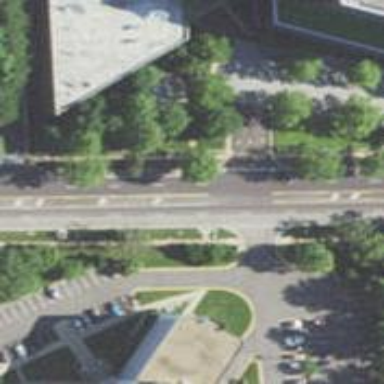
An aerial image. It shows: Footway with zebra crossing.